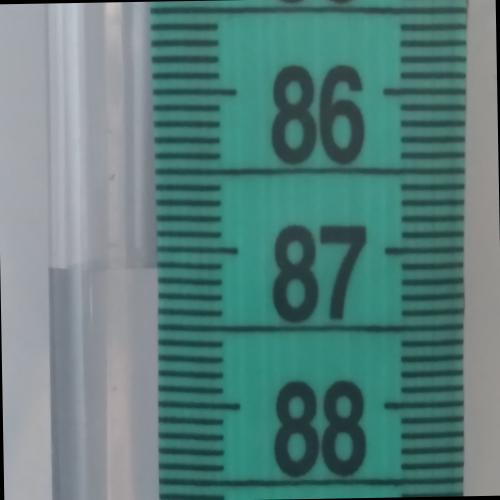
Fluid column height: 87.1 cm